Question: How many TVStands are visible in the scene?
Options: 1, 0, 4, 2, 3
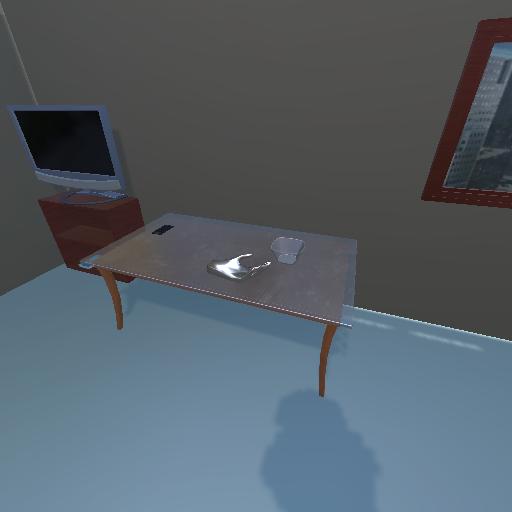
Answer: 1